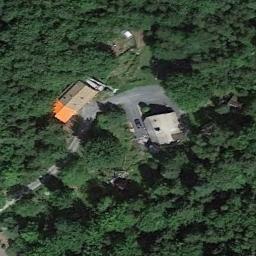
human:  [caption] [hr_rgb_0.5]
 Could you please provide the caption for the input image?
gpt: The sparse residential  is surrounded by trees .

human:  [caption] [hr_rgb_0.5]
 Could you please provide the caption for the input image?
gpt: In a sparse residential area there is a house and many green trees and a road .

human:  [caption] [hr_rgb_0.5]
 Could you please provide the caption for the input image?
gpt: The thick woods sheltered a pitched roof house among the trees .

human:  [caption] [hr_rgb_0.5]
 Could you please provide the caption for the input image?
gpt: The sparse residential is on the grass next to some trees and a road .

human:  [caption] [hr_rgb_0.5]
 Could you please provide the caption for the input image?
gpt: A sparse residential area with many green trees and two buildings .